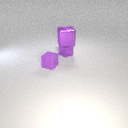
small purple rubber cube to the left of small purple metal cube